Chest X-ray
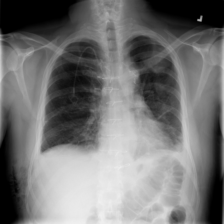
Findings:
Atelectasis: negative
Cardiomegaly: negative
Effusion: positive
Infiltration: positive
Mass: negative
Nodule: negative
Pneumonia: negative
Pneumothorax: positive
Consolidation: negative
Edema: negative
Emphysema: negative
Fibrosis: negative
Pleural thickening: negative
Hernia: negative